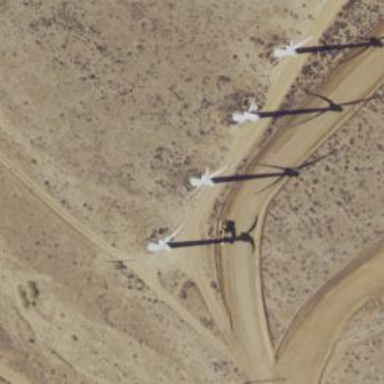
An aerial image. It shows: Wind turbine power generator.